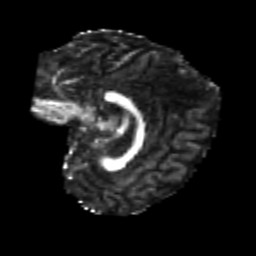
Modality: FA
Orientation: sagittal
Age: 22
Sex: female
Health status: healthy
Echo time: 0.074 s